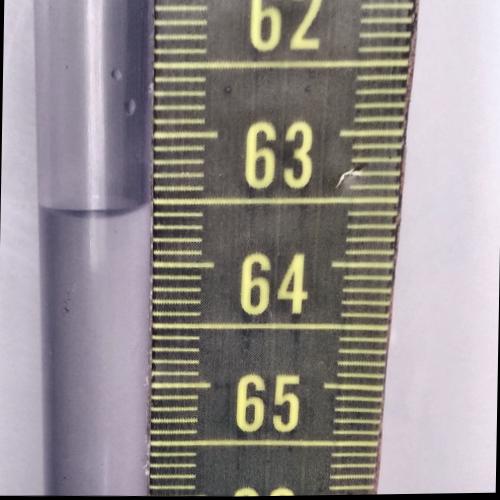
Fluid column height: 63.6 cm